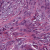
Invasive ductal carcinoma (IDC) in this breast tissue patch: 1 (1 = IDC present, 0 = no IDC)